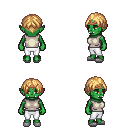
a pixel art fantasy rpg character, female body template, orc, green skin, white sleeveless shirt, white pants, light blonde parted hairstyle, bronze tiara, white slippers, four views (front, back, left, right), 2x2 character sprite sheet, small pixel art, hard edges, no anti-aliasing